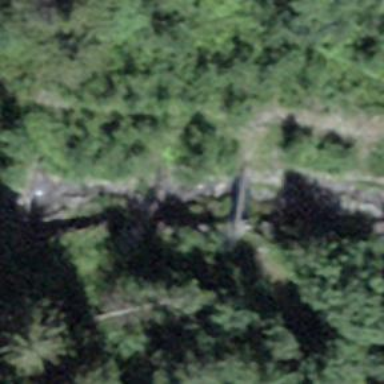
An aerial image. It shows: Path leading to bridge.